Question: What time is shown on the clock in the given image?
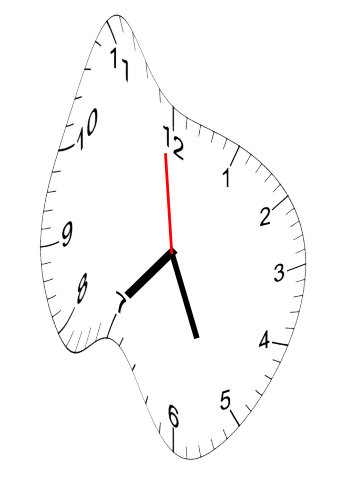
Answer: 07:25:59